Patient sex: M
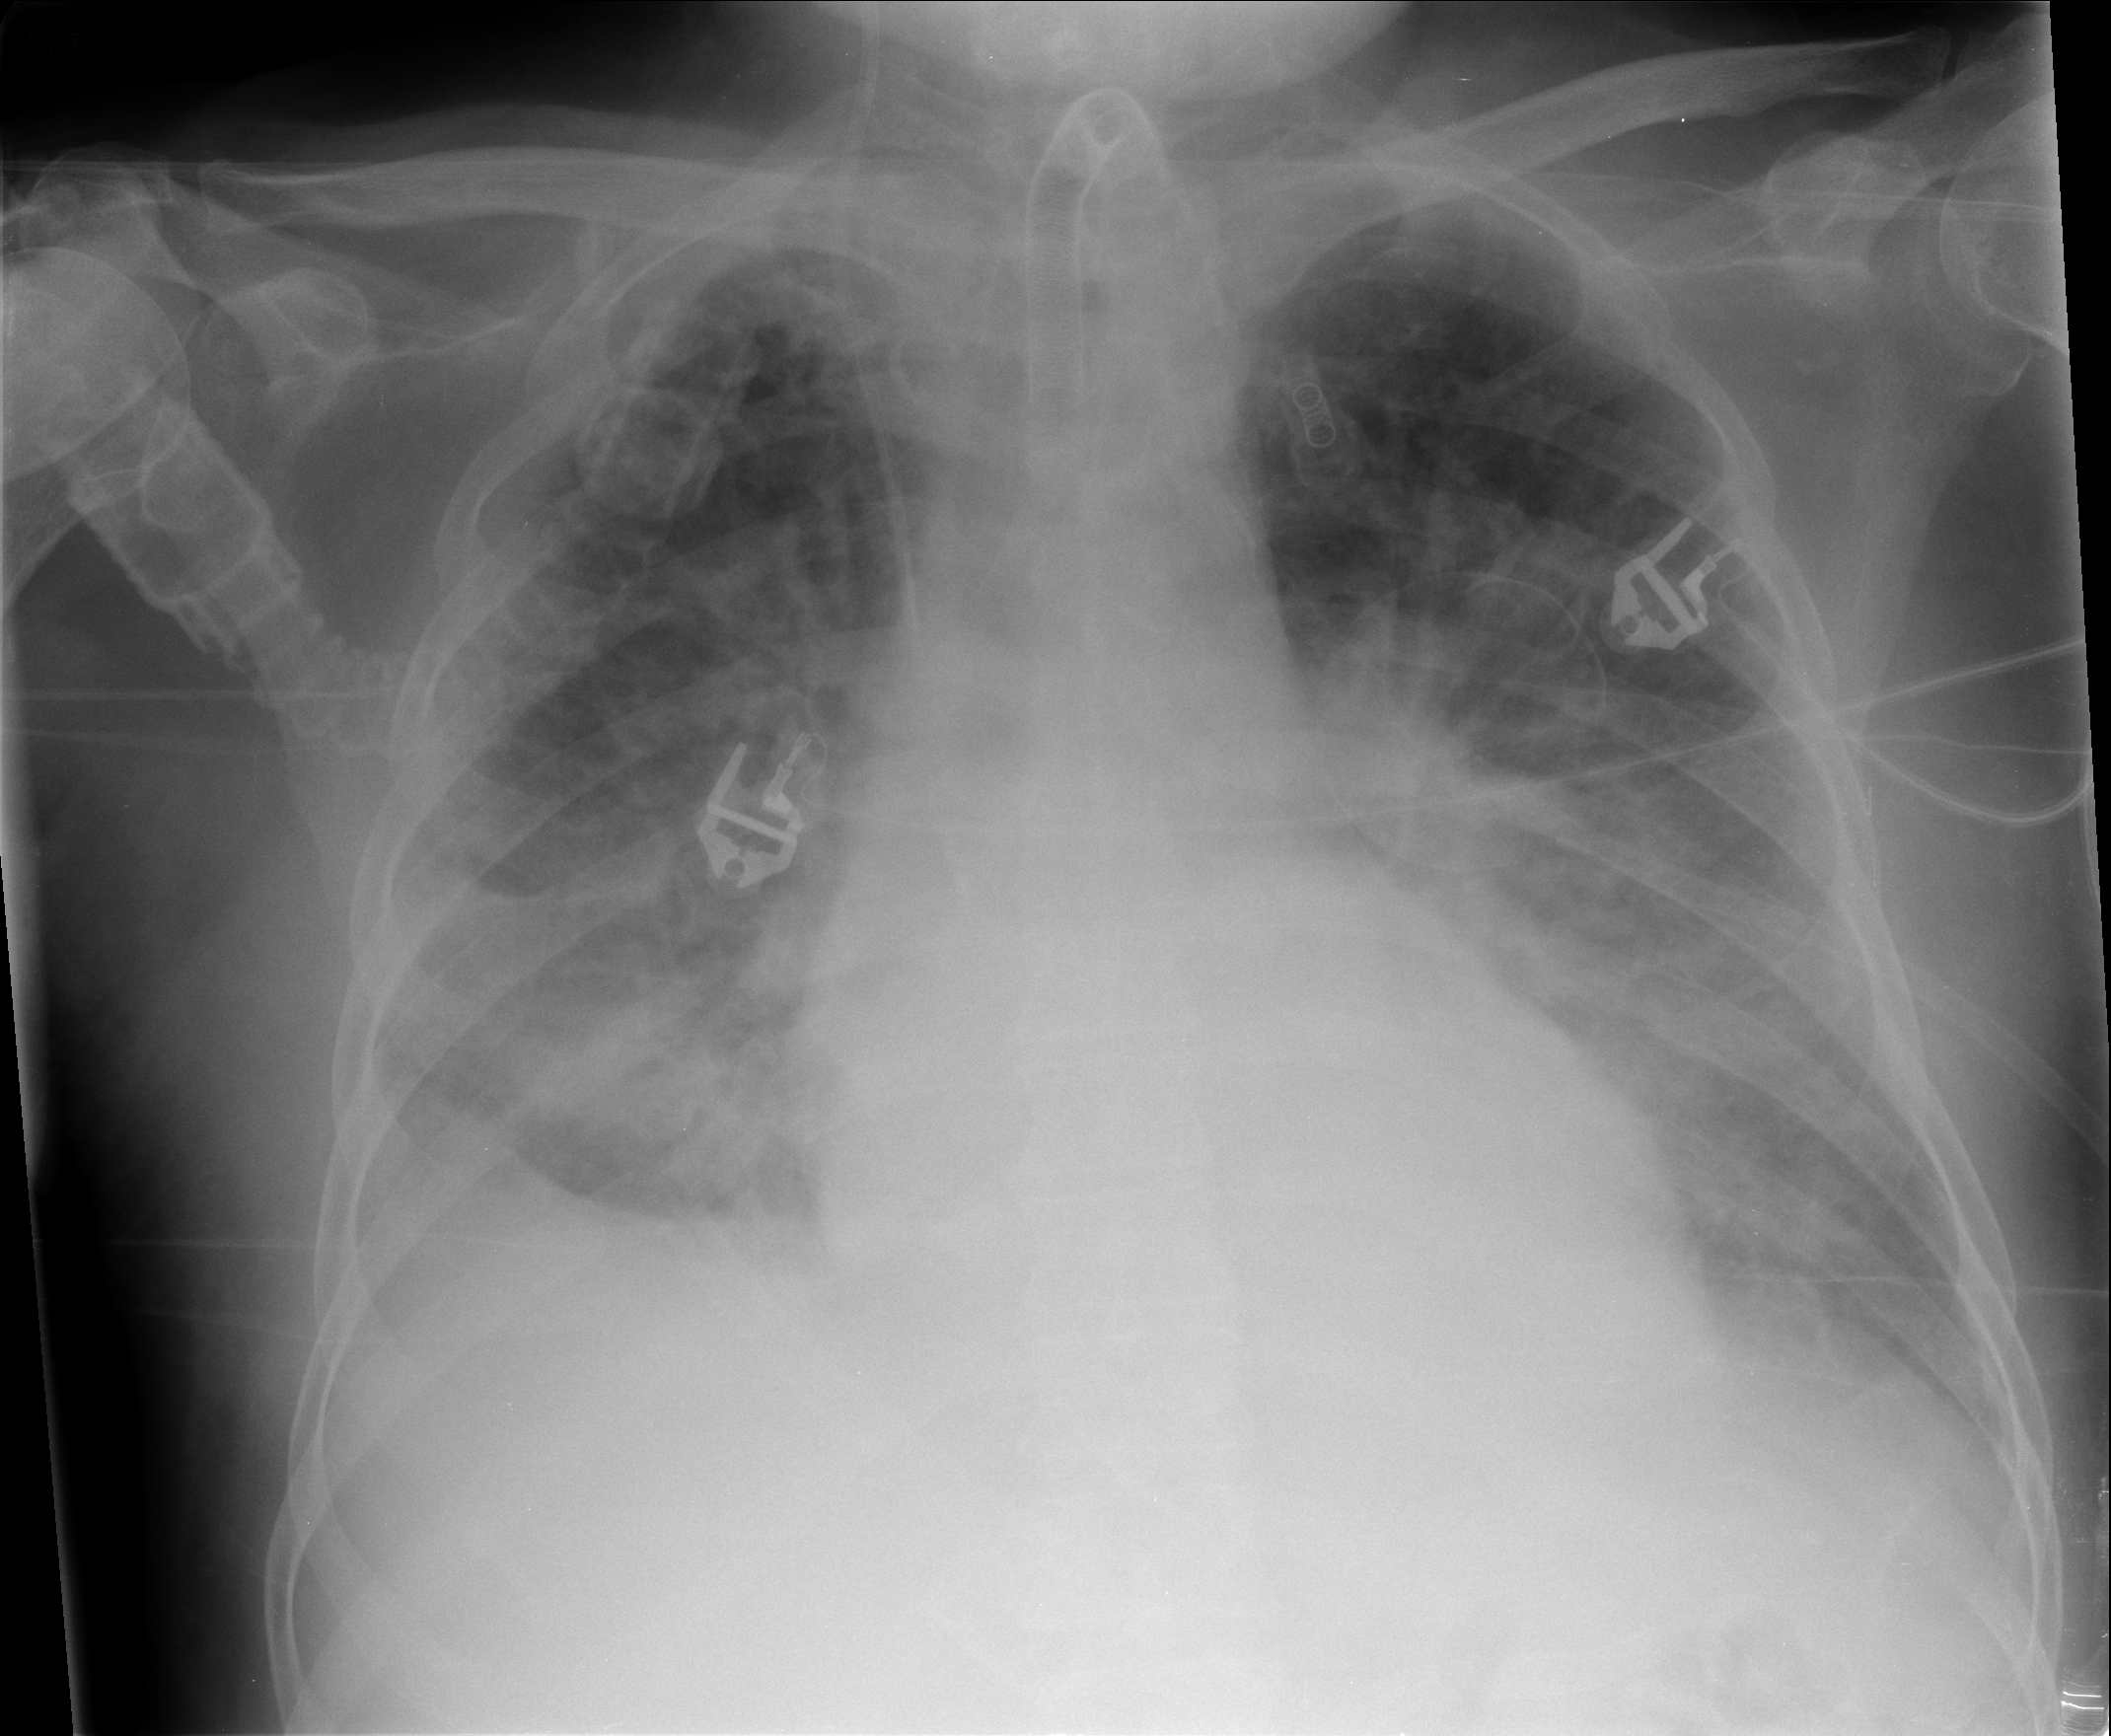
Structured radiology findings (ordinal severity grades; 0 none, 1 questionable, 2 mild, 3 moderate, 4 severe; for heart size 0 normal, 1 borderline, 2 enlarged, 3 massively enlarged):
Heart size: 0
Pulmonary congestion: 2
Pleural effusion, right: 2
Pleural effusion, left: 0
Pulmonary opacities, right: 2
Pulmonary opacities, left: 2
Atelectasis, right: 2
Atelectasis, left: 2